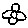
Label: flower